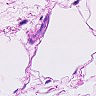
Metastatic tissue present: no